CT reconstruction: convct
Segmentation target: spine
Patient: F, age 69
ISS stage: Stage 1
Metal implant: yes
Notes: Metal implant in spine
Axial slice:
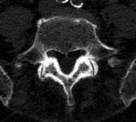
Sagittal slice:
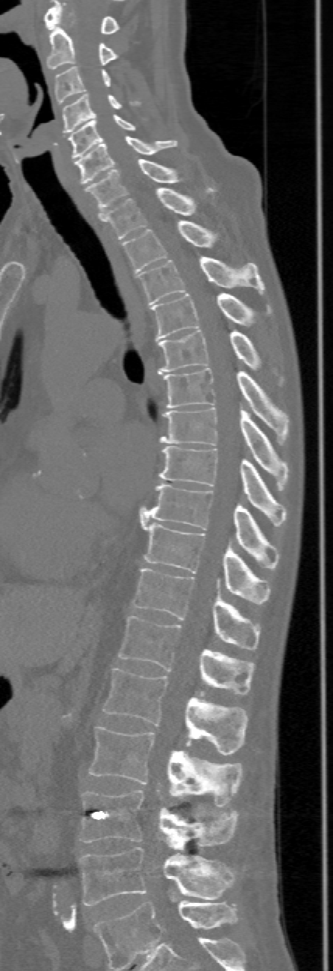